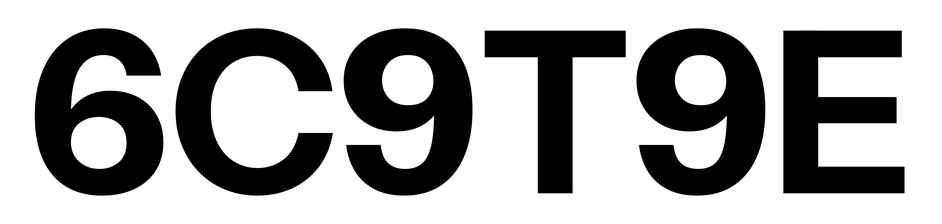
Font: InstrumentSans_Bold